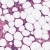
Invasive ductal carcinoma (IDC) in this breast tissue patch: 1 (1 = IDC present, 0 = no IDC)